Interaction volume radius: 10 \u00c5
Interaction volume height: 15 \u00c5
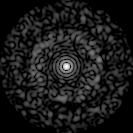
Disorder parameter: 0.8293